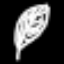
Label: leaf